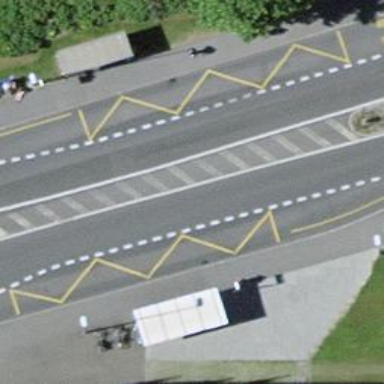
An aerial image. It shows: Tertiary road with asphalt surface and designated cycle lane.